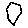
Label: hexagon